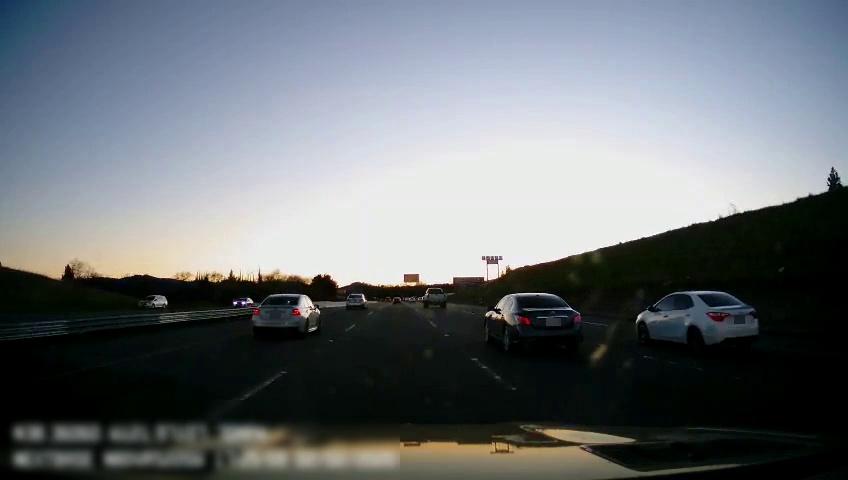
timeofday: Dusk/Dawn/Twilight
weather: Cloudy
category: Drivable Space
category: Vehicles | SUV
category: Vehicles | Car
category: Vehicles | Car
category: Vehicles | Car
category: Vehicles | Truck
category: Vehicles | Car
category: Lanes | Alternate Lane
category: Lanes | Current Lane
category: Lanes | Current Lane
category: Lanes | Alternate Lane
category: Lanes | Alternate Lane